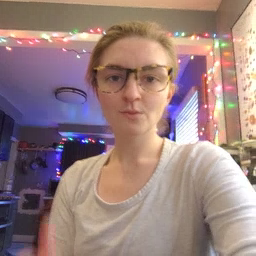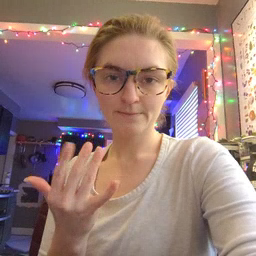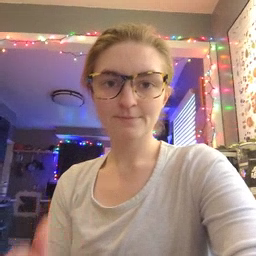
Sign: wait